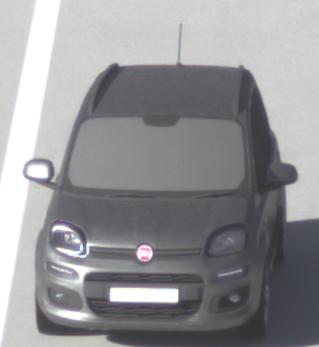
Make: Fiat
Model: Panda 1.2 8V
Detailed model: Panda (312)
Model produced from: 2013/02
Model produced until: 2013/12
Doors: 5
Color: gray
Road condition: dry road
Daytime: morning or afternoon
Contrast: high contrast